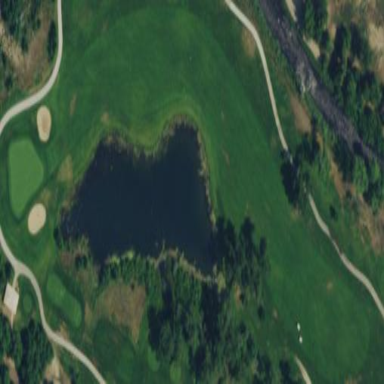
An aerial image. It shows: Grassy area designated as golf fairway.